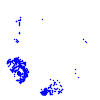
Particle: proton